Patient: sex M, age 19
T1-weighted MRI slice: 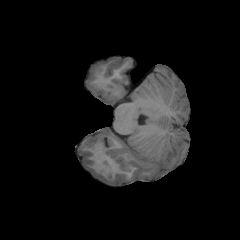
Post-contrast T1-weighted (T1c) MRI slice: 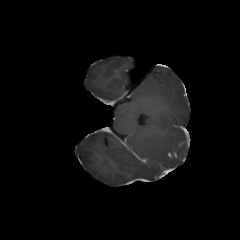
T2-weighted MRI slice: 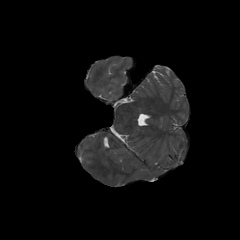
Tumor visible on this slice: no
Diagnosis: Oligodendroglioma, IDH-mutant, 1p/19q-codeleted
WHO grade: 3